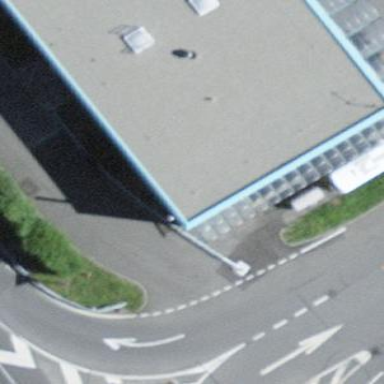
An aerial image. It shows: View of roof of building.